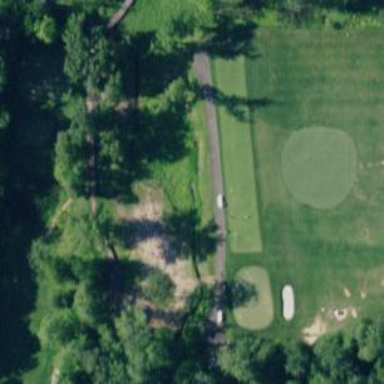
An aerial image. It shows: Footway that serves as golf path.